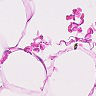
Metastatic tissue present: no